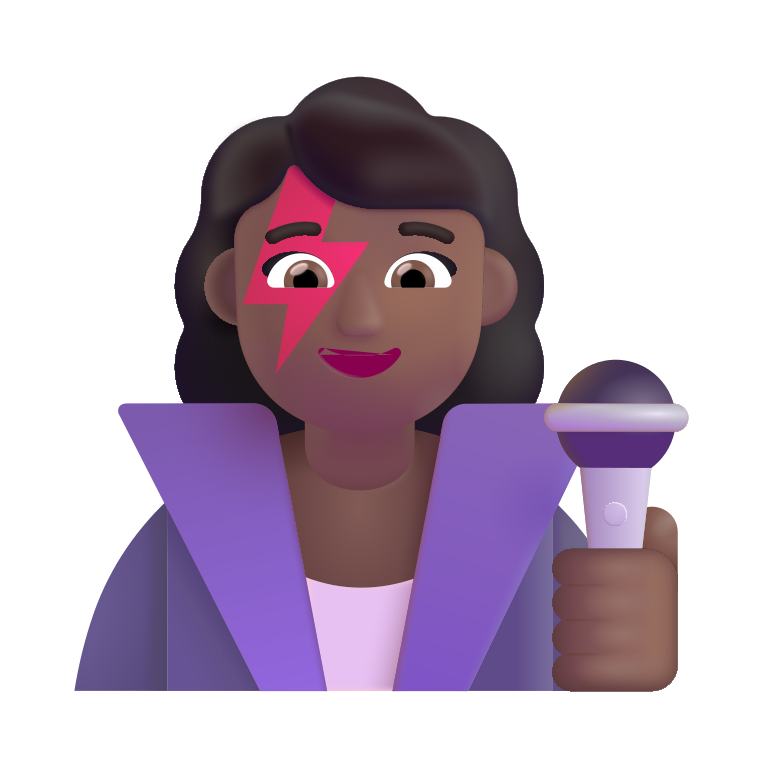
woman singer color  dark